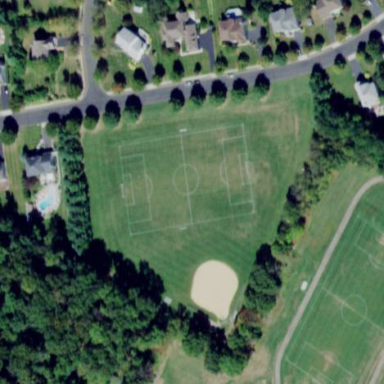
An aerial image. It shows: Lacrosse pitch for leisure land activities.